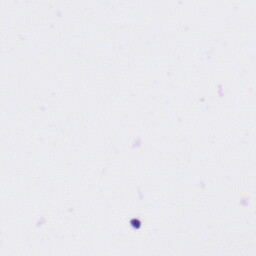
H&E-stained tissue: Tonsil